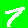
Digit: 7